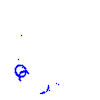
Particle: proton